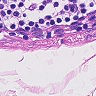
Metastatic tissue present: no